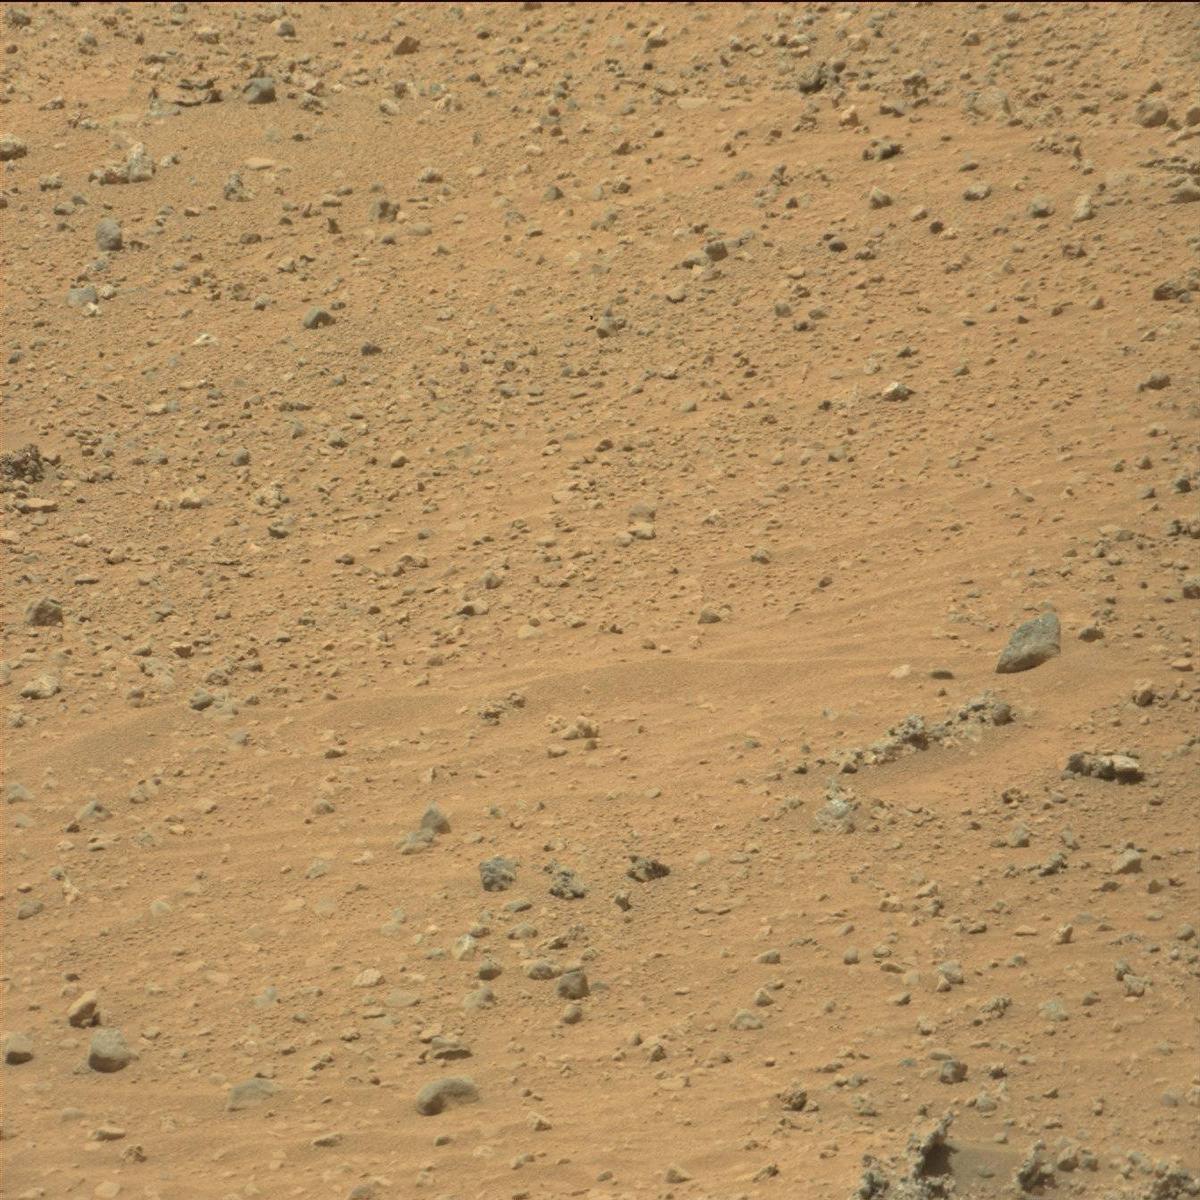
Terrain classes present: Bedrock, Sand / Soil